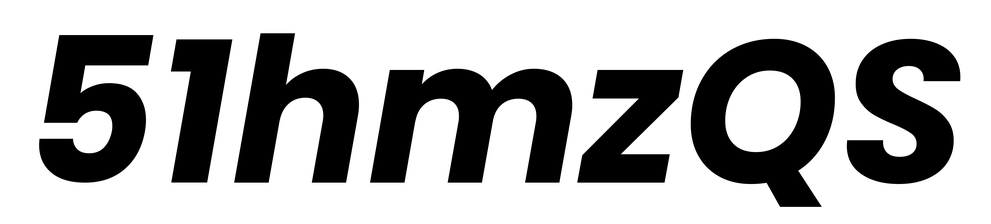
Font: Poppins-BoldItalic